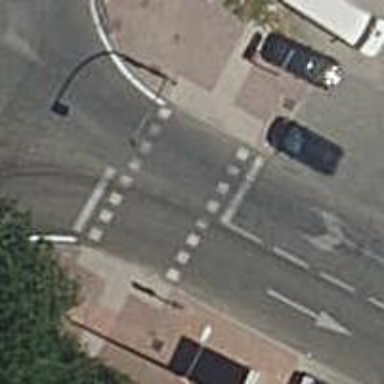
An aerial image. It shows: Crossing with traffic signals.